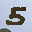
Label: 5